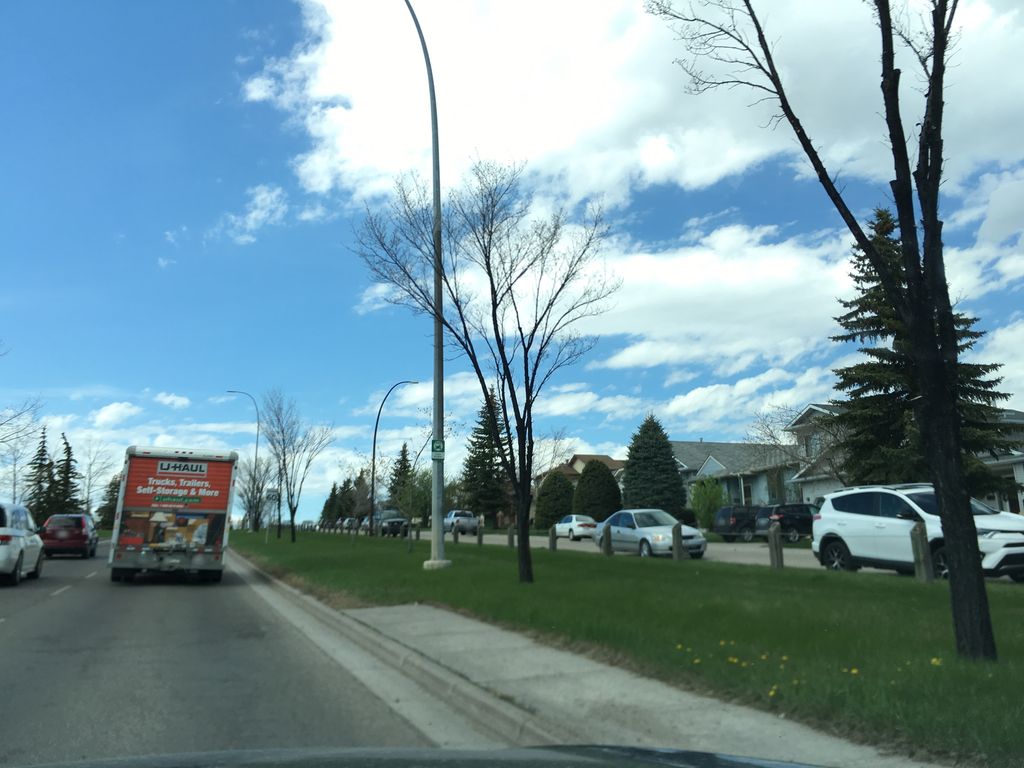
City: calgary